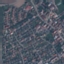
Land use / land cover: Residential